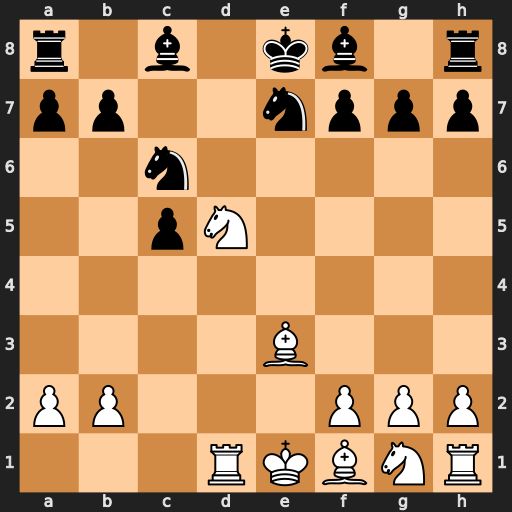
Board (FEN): r1b1kb1r/pp2nppp/2n5/2pN4/8/4B3/PP3PPP/3RKBNR
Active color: w
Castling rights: Kkq
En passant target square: -
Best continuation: Nc7#